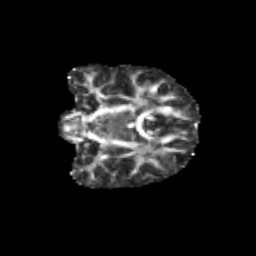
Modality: FA
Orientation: coronal
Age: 9
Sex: female
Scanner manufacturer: siemens
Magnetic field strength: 3 T
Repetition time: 3.8 s
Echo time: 0.07 s